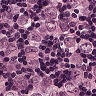
Metastatic tissue present: yes